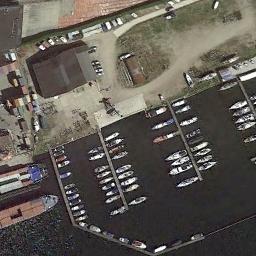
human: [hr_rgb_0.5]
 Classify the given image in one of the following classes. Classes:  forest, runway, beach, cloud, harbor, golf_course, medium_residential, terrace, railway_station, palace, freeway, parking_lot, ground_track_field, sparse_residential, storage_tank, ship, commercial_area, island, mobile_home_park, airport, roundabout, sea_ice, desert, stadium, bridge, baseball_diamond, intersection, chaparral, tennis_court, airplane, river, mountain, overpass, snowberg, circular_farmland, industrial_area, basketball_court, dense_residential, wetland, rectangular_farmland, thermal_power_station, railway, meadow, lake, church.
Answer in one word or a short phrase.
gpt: harbor